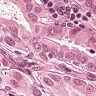
Metastatic tissue present: yes